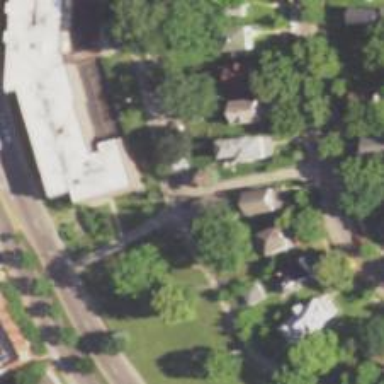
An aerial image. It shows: Alley classified as service road.